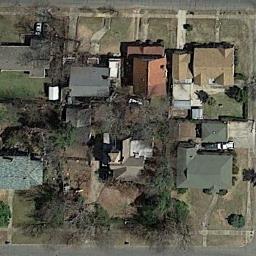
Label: medium_residential